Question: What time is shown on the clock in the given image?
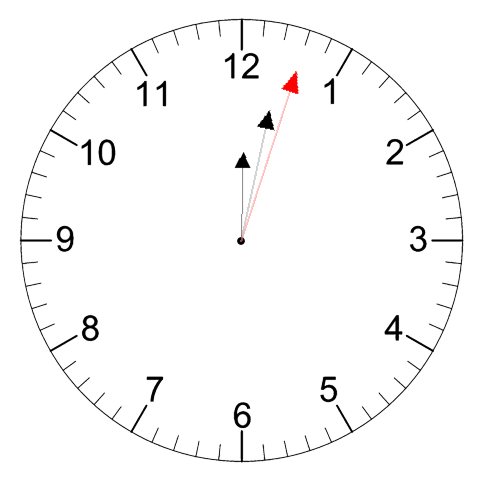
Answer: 12:02:03